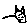
Label: cat